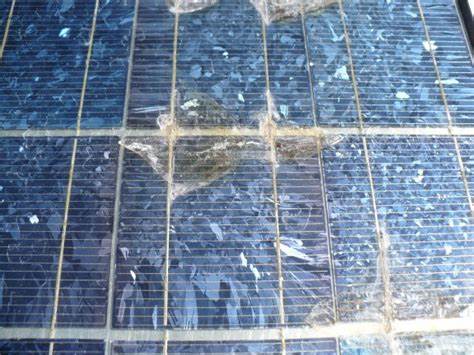
Label: Electrical-damage